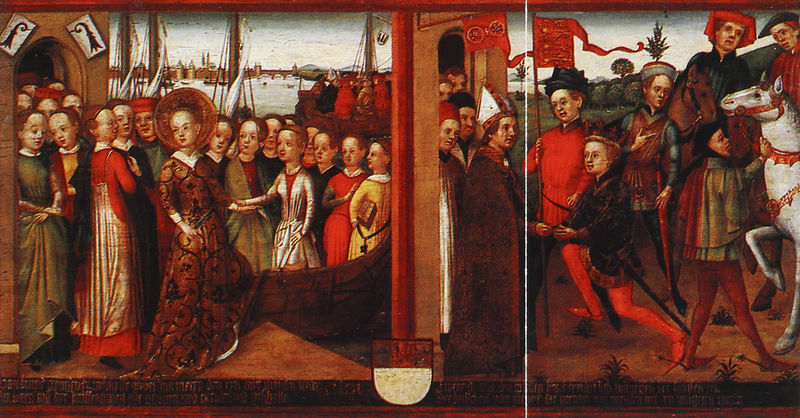
Titel: Ursula-Zyklus
Künstler: kölnisch Meister
Standort: Köln, St. Ursula (EU - D - NRW)
Schlagwörter: gemälde, weiß, frauen, menschen, frau, hüte, kleid, männer, tür, rot, weg, teppich, wand, messer, kirche, gewand, boot, kinder, pferd, schiff, schiffe, fahnen, fahne, mauer, hafen, landung, papst, tor, flucht, torbogen, schwert, knien, zeremonie, brokat, wappen, heiligenschein, mauern, mittelalter, priester, segnen, mönch, begrüßung, heilig, maria, gewan, m